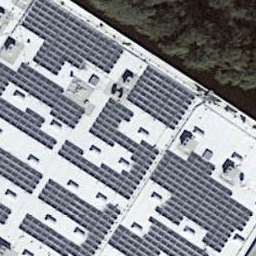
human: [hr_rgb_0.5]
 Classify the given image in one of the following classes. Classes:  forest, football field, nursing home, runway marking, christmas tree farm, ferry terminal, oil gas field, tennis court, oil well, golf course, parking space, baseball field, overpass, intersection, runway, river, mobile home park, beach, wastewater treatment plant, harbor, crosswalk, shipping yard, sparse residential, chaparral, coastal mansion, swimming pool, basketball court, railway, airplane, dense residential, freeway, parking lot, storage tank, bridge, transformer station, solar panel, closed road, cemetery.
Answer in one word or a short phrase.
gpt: solar panel